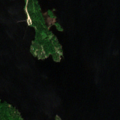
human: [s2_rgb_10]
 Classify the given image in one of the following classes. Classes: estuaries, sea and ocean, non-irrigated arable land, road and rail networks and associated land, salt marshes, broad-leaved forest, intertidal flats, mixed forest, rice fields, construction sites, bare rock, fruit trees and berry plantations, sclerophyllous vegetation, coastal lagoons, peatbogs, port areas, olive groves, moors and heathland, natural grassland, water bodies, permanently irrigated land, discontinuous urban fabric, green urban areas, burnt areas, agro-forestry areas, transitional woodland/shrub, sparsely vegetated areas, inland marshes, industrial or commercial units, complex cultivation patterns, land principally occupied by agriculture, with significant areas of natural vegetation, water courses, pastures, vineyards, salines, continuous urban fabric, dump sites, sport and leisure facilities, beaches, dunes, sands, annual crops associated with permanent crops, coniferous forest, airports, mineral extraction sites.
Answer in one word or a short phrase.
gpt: mixed forest, water bodies